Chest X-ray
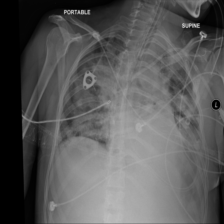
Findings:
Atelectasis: negative
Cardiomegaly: negative
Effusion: negative
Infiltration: positive
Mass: negative
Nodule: negative
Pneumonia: negative
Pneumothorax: negative
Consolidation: positive
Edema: negative
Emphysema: negative
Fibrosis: negative
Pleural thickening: negative
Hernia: negative